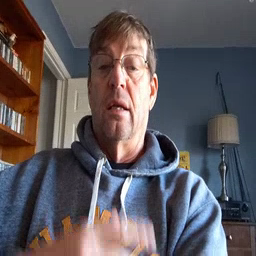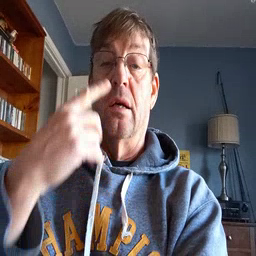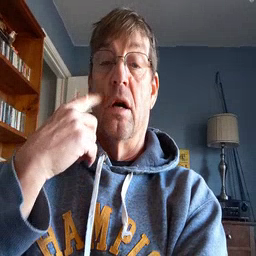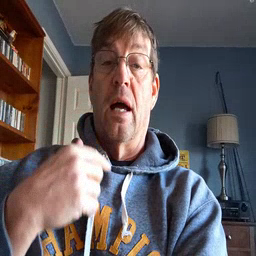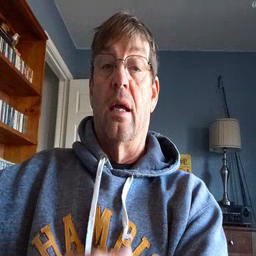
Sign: cry